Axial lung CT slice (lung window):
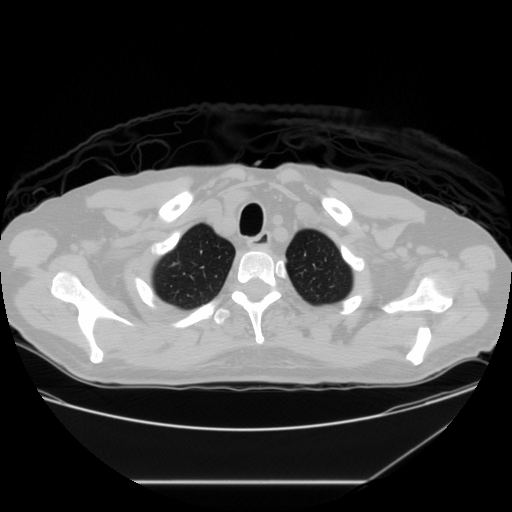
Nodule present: no